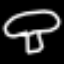
Label: mushroom